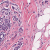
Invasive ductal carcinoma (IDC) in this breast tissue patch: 1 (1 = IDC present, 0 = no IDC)